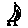
Label: bird